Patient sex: M
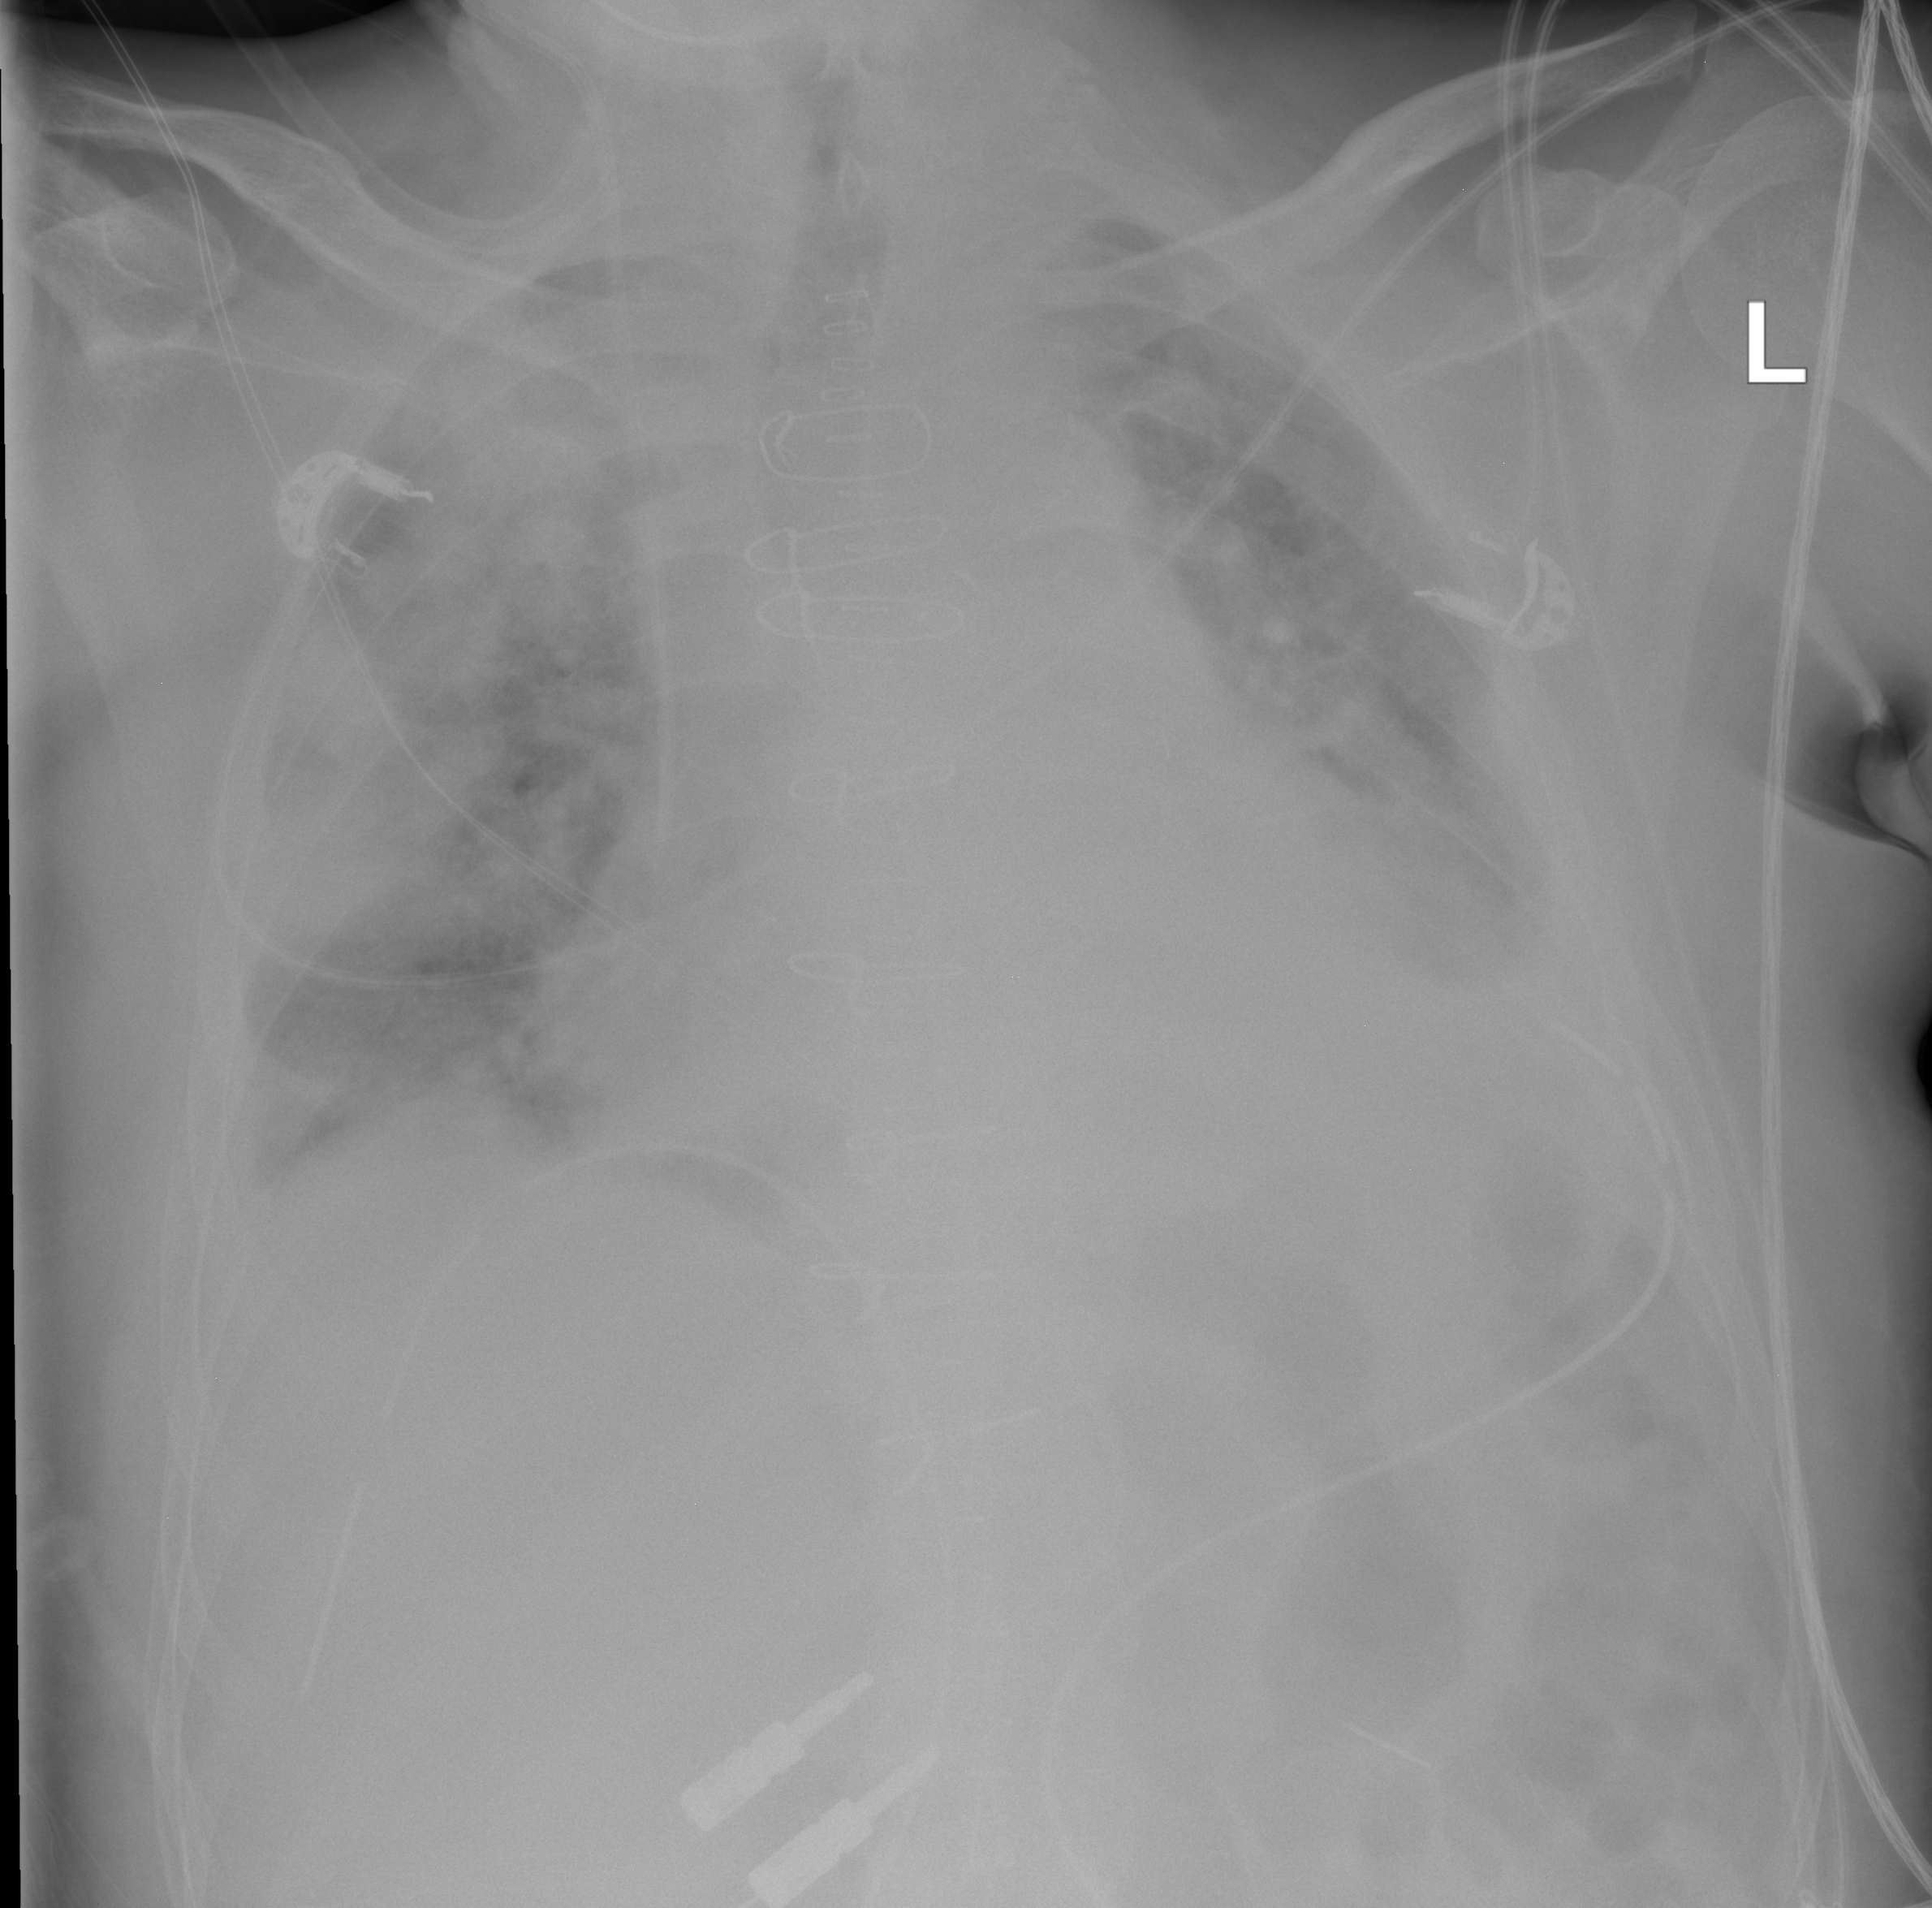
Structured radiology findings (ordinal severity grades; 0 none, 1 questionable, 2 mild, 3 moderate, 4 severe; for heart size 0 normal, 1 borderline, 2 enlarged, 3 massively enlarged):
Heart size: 2
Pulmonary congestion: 3
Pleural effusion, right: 2
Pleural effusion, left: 3
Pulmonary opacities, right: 3
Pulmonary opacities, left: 2
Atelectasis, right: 3
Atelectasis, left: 3